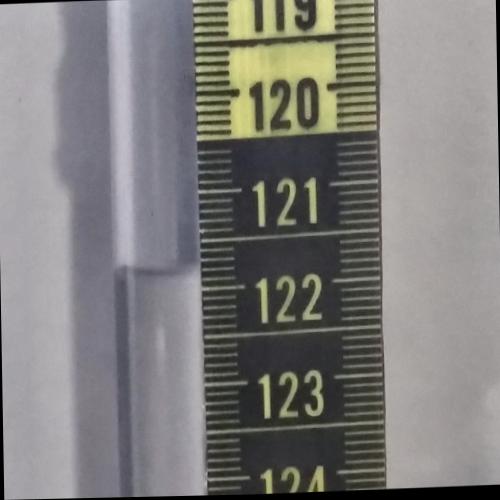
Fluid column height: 121.8 cm